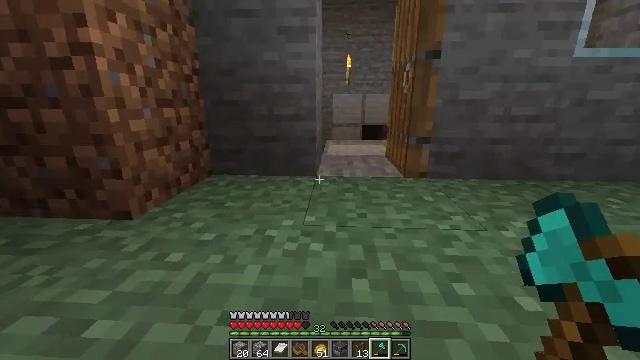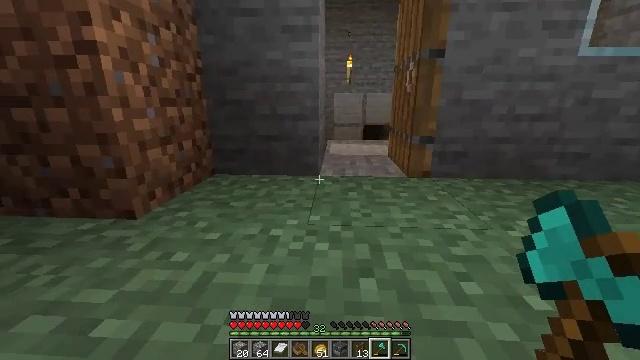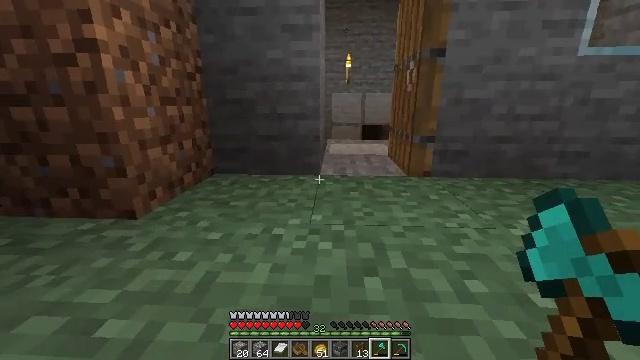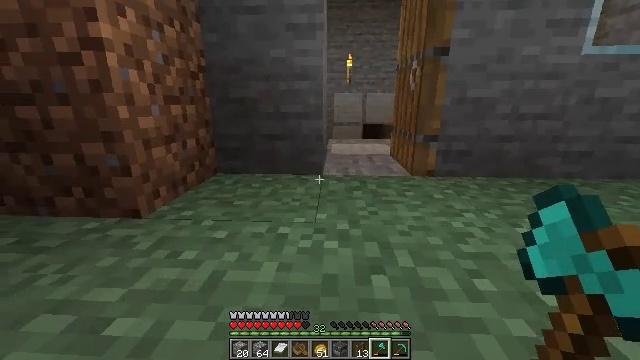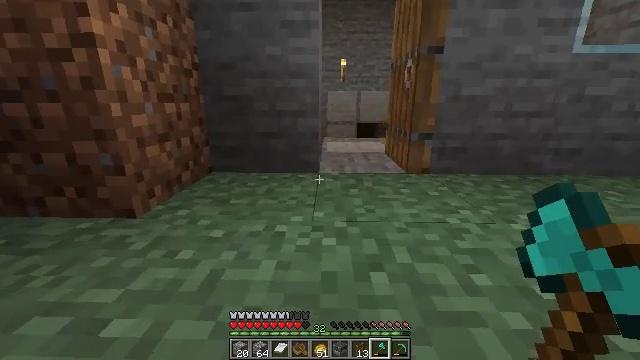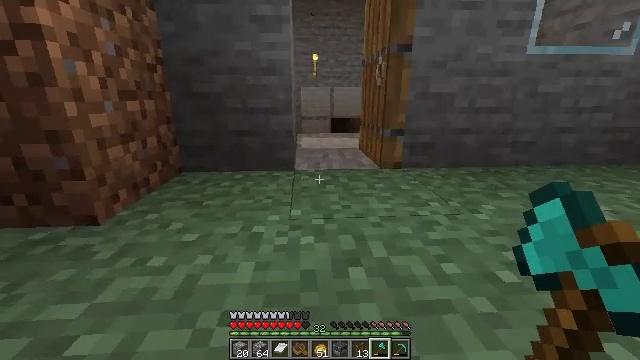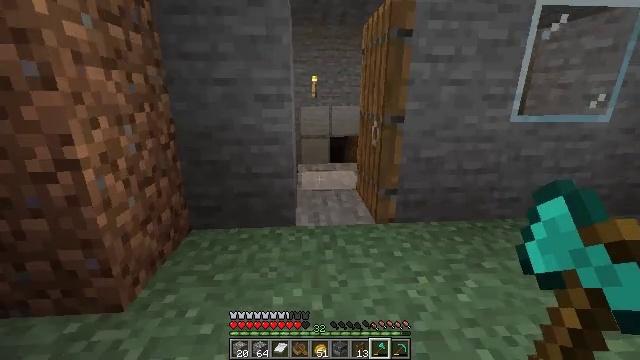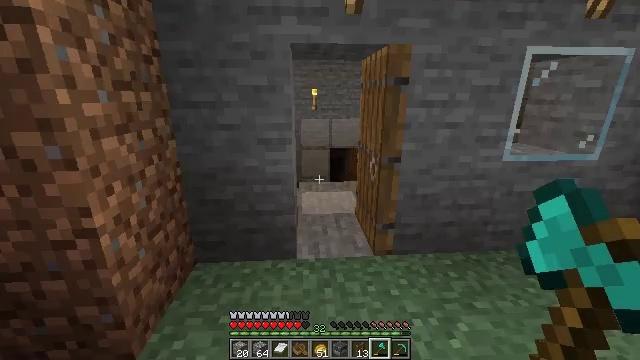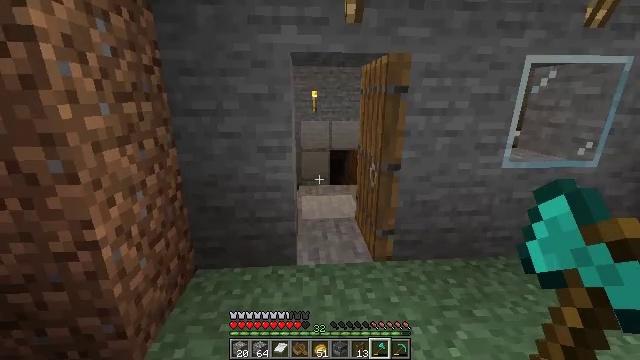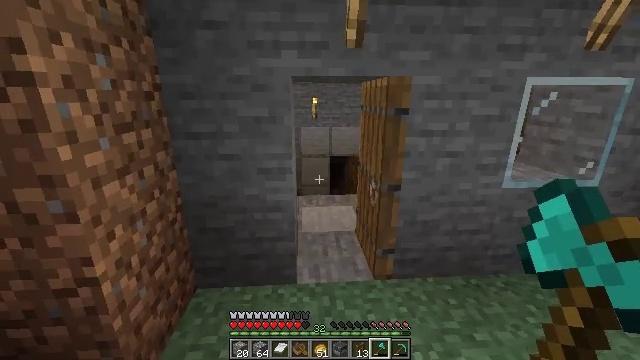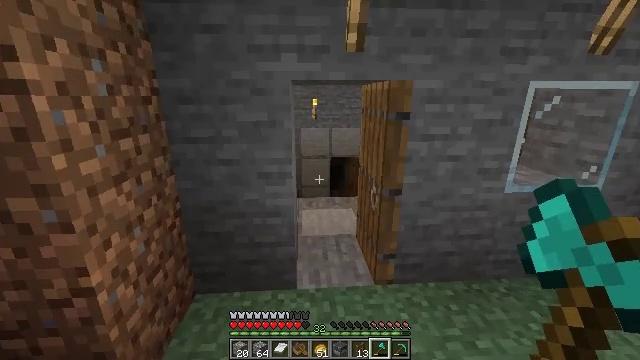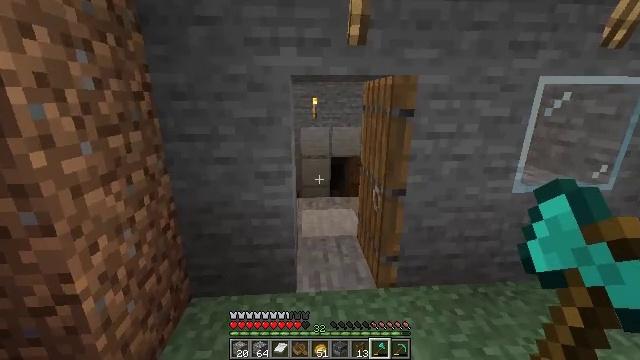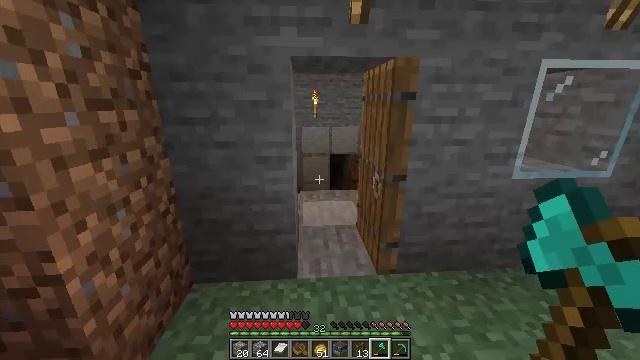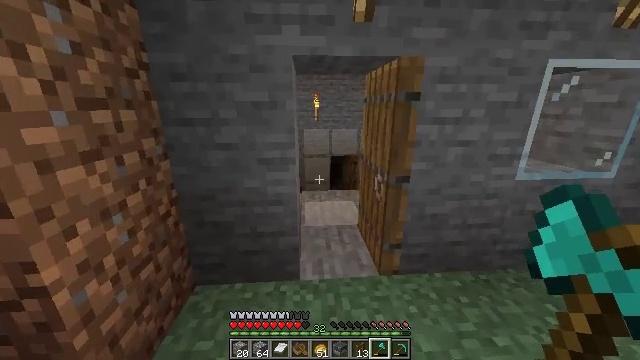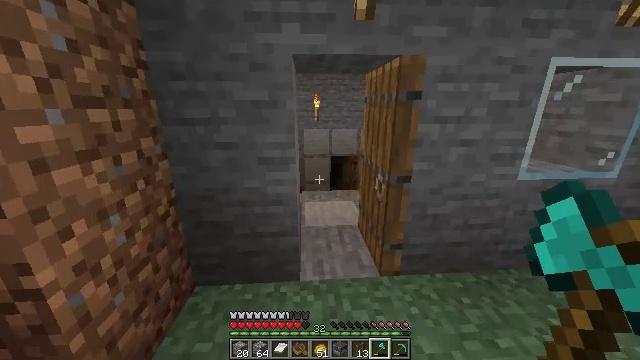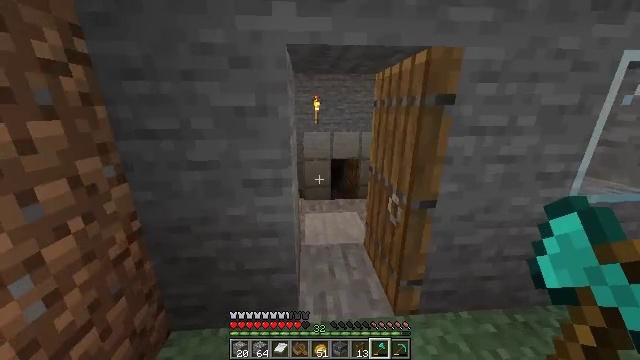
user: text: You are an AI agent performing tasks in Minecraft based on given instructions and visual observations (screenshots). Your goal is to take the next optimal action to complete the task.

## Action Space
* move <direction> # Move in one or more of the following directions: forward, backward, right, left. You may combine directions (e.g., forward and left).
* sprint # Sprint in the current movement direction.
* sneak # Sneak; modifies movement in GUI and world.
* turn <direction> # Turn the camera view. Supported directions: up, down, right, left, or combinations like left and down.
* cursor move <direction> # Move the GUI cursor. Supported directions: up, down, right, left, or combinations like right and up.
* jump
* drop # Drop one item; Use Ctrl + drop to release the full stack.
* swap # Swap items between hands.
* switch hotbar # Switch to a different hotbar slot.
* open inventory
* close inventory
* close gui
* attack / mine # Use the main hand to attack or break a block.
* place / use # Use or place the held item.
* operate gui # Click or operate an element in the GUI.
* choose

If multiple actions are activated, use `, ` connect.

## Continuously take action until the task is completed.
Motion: motion action
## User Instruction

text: Remove a spruce boat from the inventory.
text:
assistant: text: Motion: move forward
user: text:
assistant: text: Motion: move forward
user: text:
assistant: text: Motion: move forward
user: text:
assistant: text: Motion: move forward, turn right
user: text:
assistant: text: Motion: move forward, turn right and down, jump
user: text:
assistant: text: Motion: move forward, jump
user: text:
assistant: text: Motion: move forward, jump
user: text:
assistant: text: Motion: move forward, jump
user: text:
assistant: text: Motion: move forward
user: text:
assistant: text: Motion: move forward
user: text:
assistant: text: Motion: move forward, sprint
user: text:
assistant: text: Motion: move forward, sprint
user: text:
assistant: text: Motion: move forward, sprint
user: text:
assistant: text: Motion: move forward, sprint
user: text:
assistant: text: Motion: move forward
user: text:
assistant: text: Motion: move forward
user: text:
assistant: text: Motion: move forward
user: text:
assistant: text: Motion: move forward
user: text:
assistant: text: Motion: move forward, turn right
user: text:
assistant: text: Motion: move forward, turn right
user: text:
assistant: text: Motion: move forward
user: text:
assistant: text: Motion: move forward
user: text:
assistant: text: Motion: move forward
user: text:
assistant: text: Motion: move forward
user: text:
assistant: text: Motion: move forward
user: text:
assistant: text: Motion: move forward
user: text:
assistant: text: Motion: move forward, turn right
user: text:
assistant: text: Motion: move forward, turn right
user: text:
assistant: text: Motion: move forward
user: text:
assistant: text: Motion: move forward